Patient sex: M
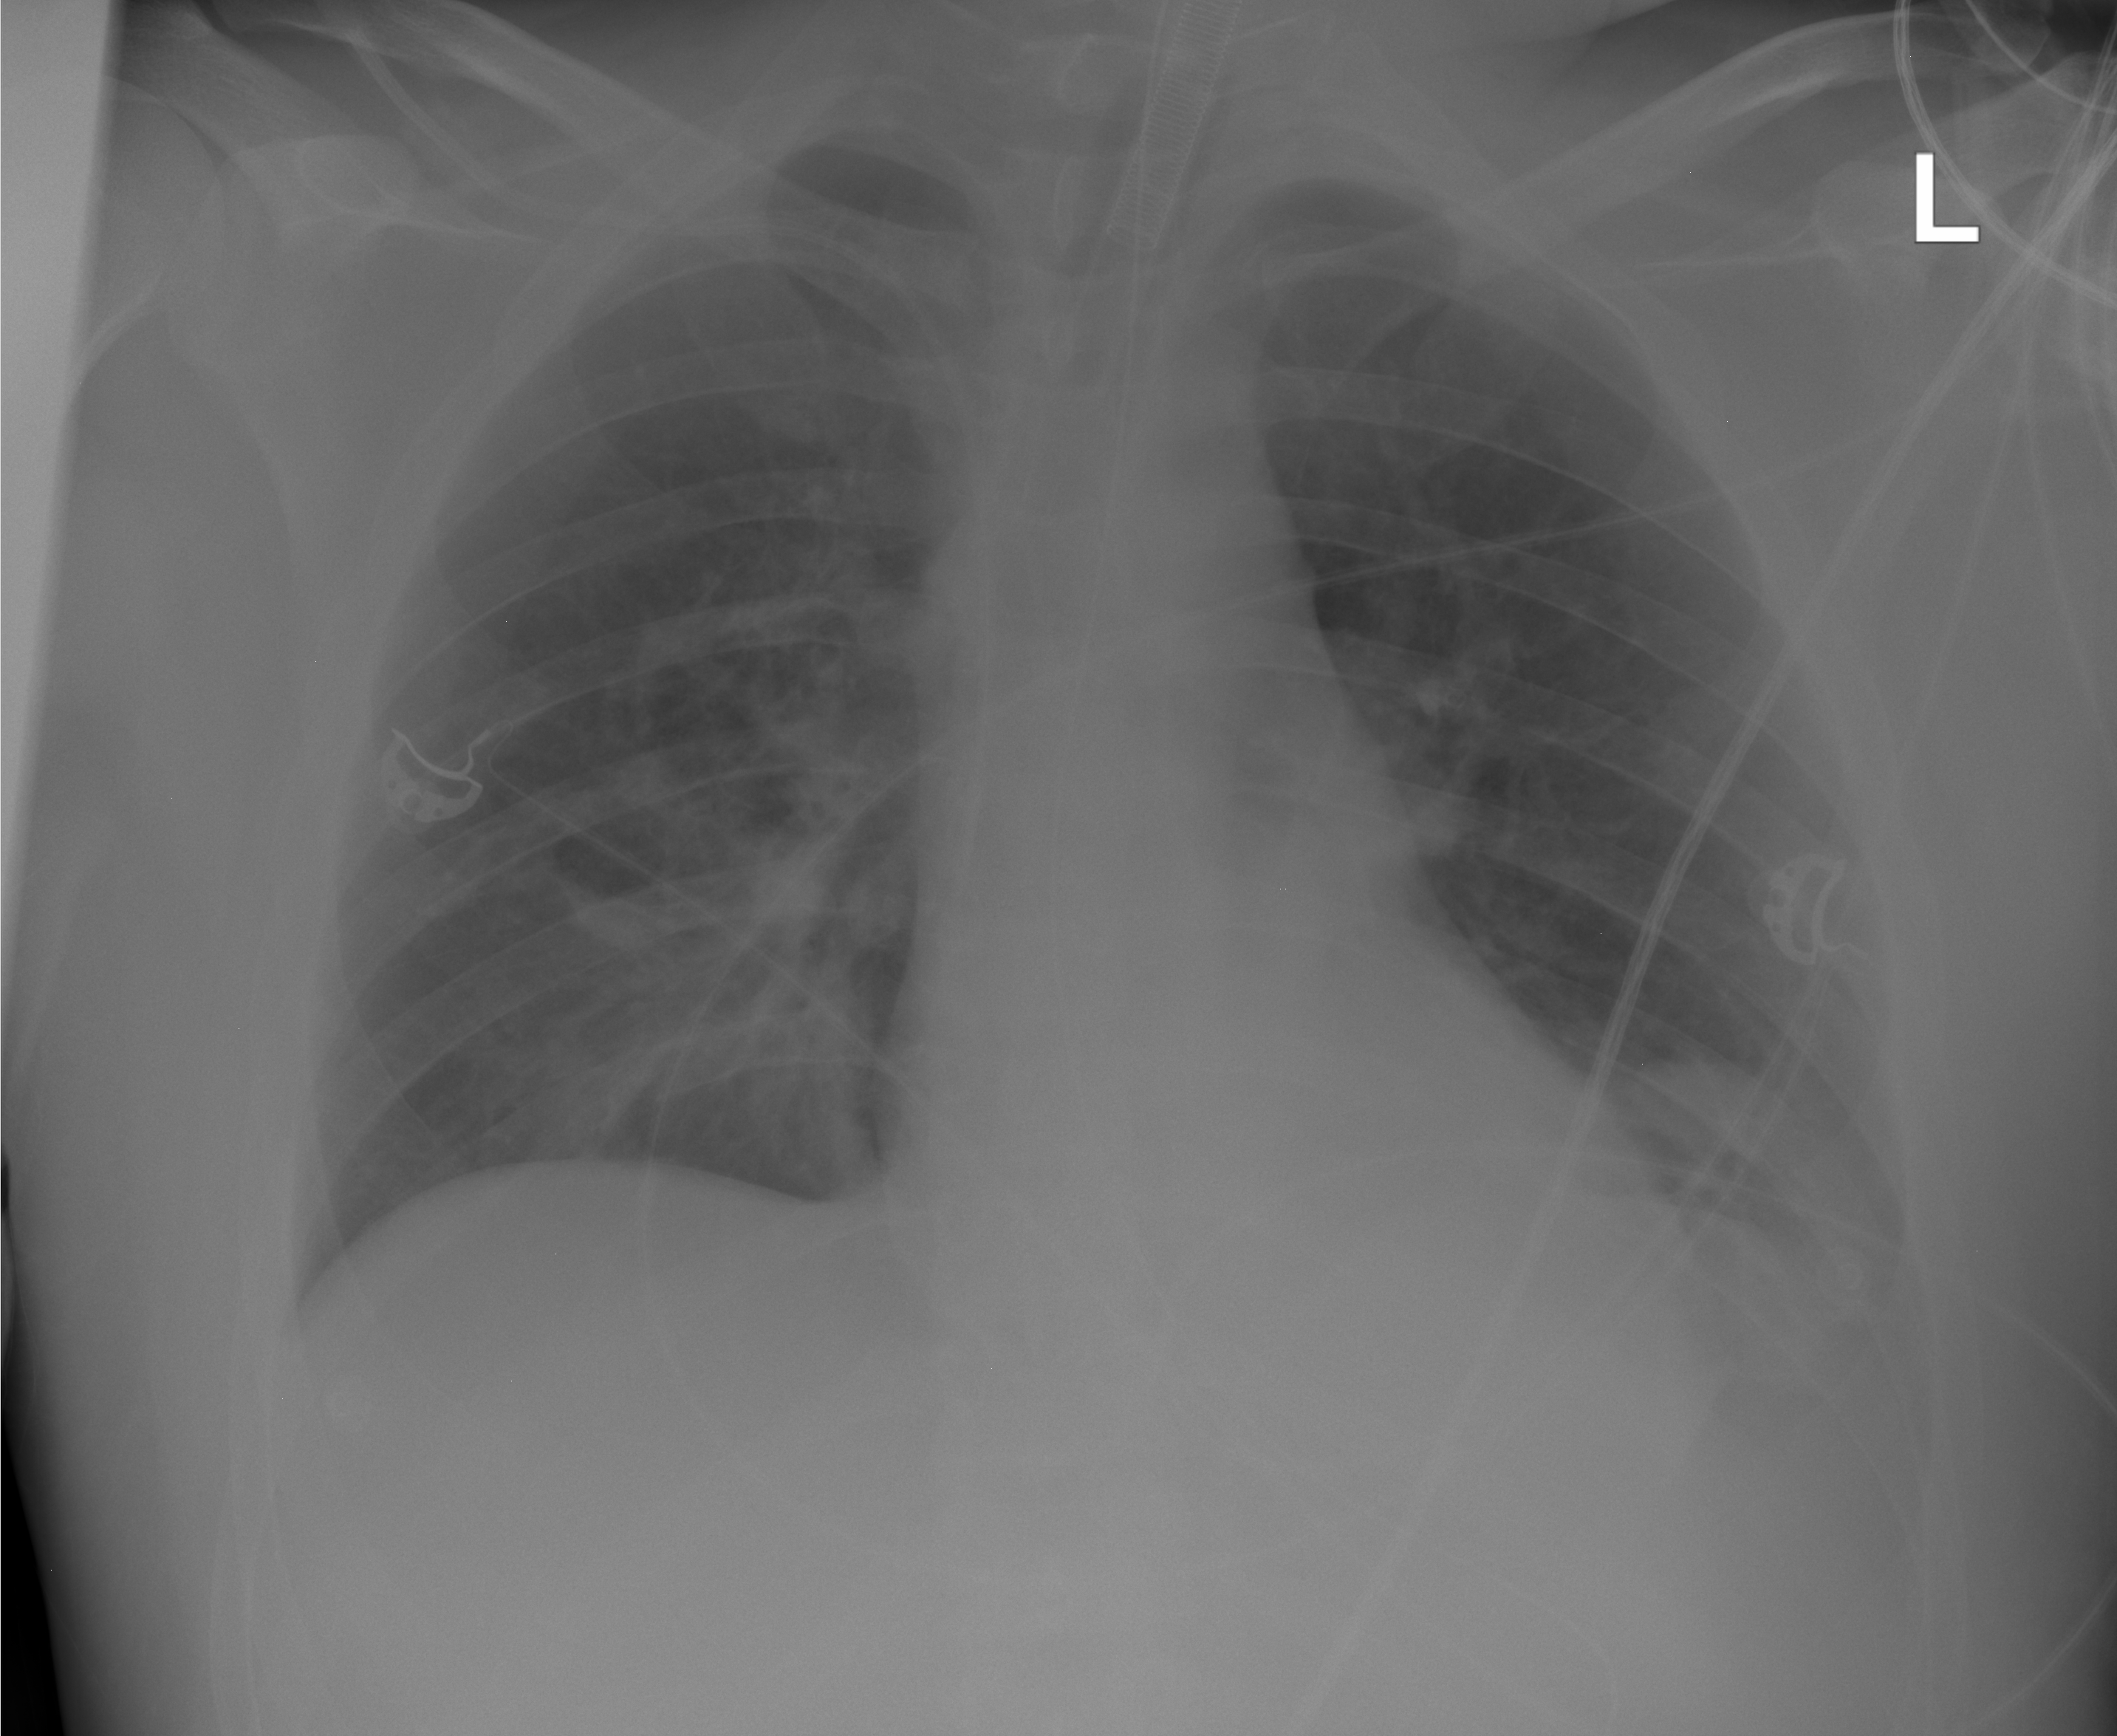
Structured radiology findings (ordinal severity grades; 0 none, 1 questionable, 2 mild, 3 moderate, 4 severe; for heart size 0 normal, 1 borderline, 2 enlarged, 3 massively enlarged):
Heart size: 1
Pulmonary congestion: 0
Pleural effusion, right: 0
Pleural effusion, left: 2
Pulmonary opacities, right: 2
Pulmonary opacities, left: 2
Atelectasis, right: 0
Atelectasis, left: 2